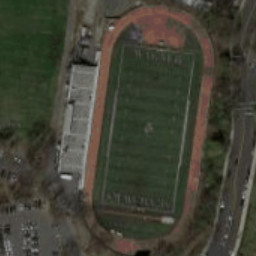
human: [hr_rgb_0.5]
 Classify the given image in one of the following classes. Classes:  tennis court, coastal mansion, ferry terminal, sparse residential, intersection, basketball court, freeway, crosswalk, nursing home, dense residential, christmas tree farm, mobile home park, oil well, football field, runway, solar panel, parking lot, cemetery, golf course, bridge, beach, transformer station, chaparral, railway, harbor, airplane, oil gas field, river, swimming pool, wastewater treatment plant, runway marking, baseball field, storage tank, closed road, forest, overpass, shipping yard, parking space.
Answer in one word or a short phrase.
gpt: football field